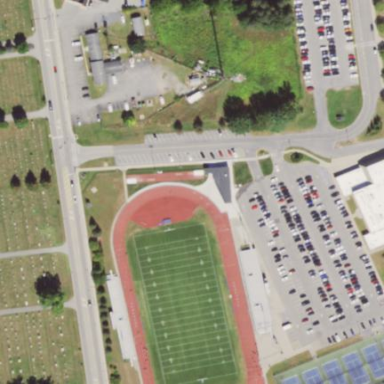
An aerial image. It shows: Pitch for American football.